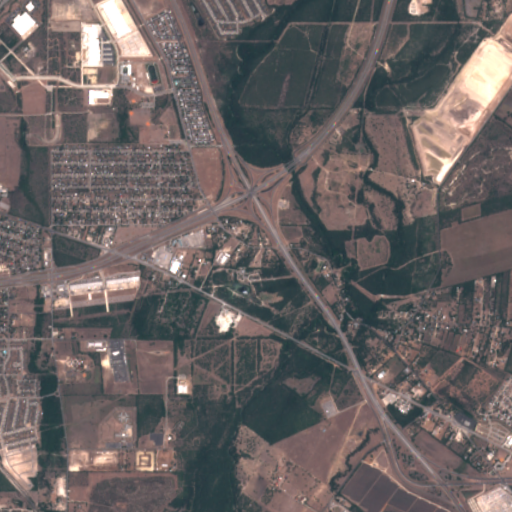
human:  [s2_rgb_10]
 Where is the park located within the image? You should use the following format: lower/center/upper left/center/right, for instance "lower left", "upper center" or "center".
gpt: The park is located in the upper of the image.
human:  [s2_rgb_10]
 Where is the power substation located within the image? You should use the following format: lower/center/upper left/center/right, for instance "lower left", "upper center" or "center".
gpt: The power substation is located in the lower center of the image.
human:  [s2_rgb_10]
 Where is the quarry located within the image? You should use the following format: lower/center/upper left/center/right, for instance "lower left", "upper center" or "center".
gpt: The quarry is located in the upper right of the image.
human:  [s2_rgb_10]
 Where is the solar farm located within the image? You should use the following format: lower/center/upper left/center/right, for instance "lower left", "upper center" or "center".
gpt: The solar farm is located in the lower right of the image.
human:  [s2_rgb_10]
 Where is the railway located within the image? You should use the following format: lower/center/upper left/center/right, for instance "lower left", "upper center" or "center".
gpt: The railway is located in the left of the image.
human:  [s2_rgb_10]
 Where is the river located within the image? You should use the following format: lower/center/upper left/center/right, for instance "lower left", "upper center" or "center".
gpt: The river is located in the lower left of the image.
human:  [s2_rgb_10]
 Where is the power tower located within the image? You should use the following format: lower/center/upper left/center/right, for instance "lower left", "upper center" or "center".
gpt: There is no power tower in the image.